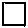
Label: square